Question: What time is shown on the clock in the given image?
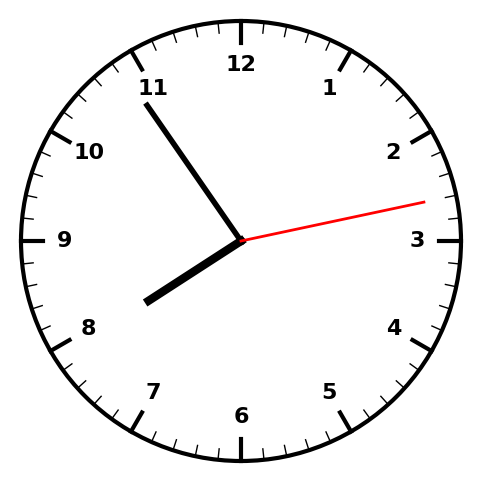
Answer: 07:54:13